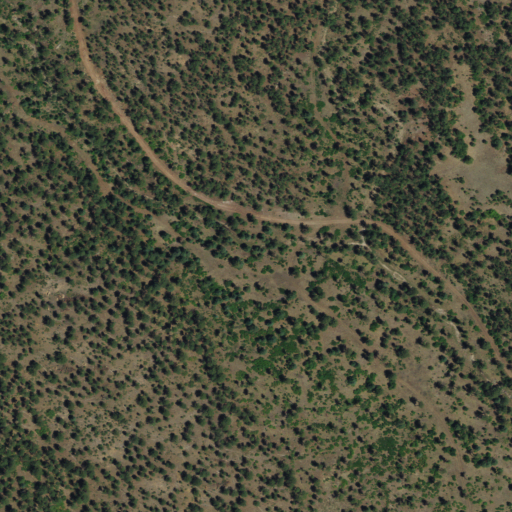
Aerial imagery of valley in New Mexico named Encinoso Canyon containing only evergreen forest